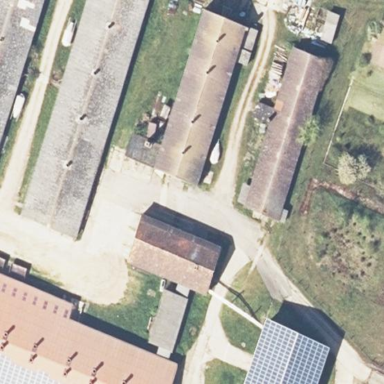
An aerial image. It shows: Farmyard enclosed by fence.